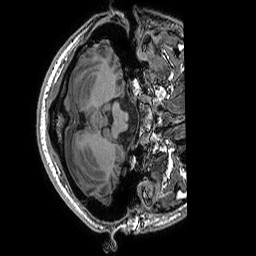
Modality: T1w
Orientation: axial
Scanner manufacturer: ge
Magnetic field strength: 3 T
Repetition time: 0.008156 s
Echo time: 0.00318 s